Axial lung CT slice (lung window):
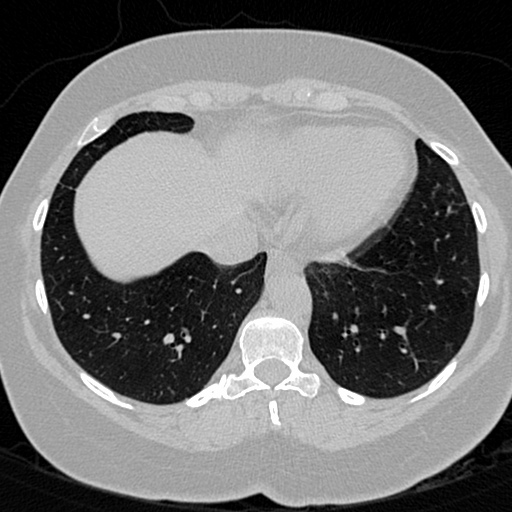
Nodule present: no